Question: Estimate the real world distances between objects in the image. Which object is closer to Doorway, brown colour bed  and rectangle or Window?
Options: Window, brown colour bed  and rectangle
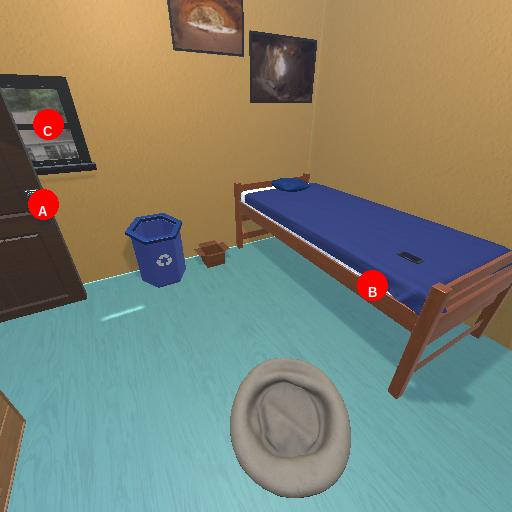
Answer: Window